Question: I have a 'tableView' and in editing mode I do not want to use leading space, moreover I want to keep content use the full available width.

'''
self.tableView.setEditing(true, animated: false)
'''
I set editing style like this:
'''
override func tableView(tableView: UITableView, editingStyleForRowAtIndexPath indexPath: NSIndexPath) -> UITableViewCellEditingStyle {
return .None
}}
'''
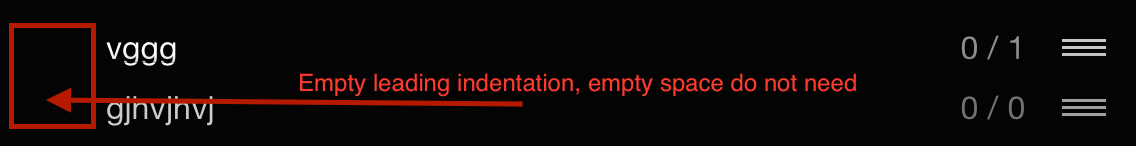
Answer: 'UITableViewDelegate' has a method just for this purpose
'''
override func tableView(tableView: UITableView, shouldIndentWhileEditingRowAtIndexPath indexPath: NSIndexPath) -> Bool {
return false
}
'''